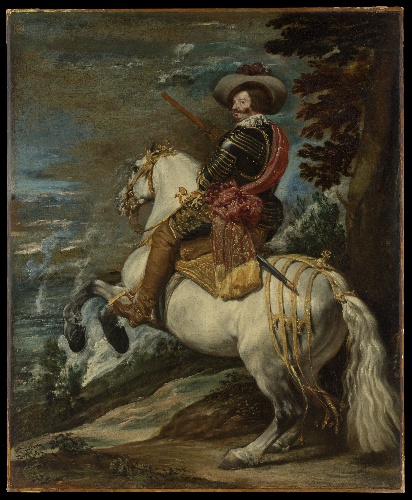
Title: Don Gaspar de Guzmán (1587–1645), Count-Duke of Olivares
Artist: Juan Bautista Martínez del Mazo
Artist bio: Spanish, Cuenca ca. 1612–1667 Madrid
Date: ca. 1636 or later
Object type: Painting
Classification: Paintings
Medium: Oil on canvas
Dimensions: 50 1/4 x 41 in. (127.6 x 104.1 cm)
Department: European Paintings
Credit line: Fletcher Fund, 1952
Accession year: 1952
Repository: Metropolitan Museum of Art, New York, NY
Tags: Men|Horses|Portraits